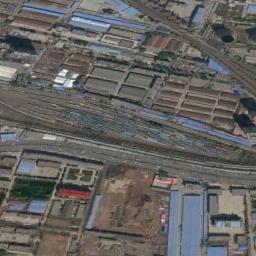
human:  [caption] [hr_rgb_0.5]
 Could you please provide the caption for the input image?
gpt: The railway station with lots of railways is surrounded by lots of other buildings .

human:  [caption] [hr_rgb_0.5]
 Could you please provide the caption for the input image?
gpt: There is a fully equipped railway station in the city .

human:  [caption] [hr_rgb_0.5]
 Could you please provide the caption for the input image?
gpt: Many buildings of different shapes and sizes are beside the railway station .

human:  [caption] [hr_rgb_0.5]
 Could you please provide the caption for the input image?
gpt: The railway station is next to some buildings .

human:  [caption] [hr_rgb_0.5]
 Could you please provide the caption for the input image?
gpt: There are many buildings around the railway station .